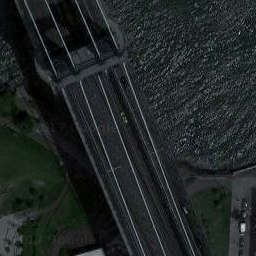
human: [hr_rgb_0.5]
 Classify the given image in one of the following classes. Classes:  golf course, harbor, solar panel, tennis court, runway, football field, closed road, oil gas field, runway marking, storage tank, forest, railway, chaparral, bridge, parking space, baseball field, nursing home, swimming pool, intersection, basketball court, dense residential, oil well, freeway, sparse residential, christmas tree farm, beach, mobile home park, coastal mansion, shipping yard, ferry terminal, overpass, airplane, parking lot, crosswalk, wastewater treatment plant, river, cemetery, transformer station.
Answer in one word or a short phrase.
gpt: bridge